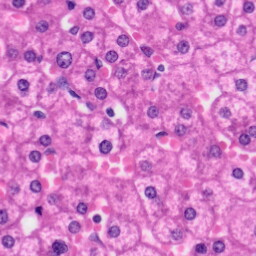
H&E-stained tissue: Liver